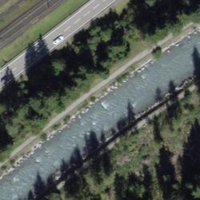
EUNIS habitat code: 43
Species observed at this site:
Neottia nidus-avis
Populus tremula